Aerial crown-view tile of a tropical tree (Barro Colorado Island, Panama), acquired 20241112:
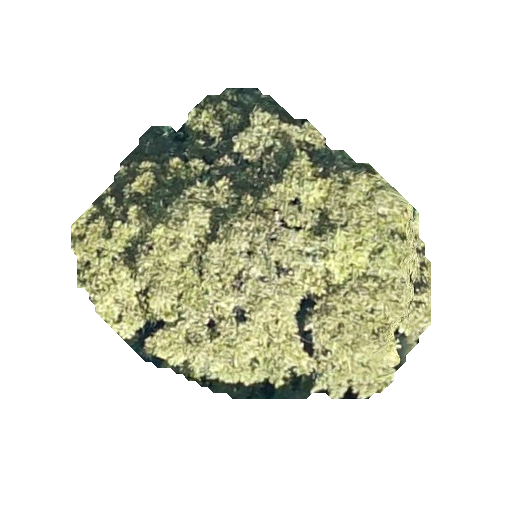
Species: Dipteryx oleifera
GBIF accepted scientific name: Dipteryx oleifera
Crown area: 124.571 m²